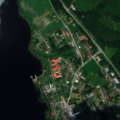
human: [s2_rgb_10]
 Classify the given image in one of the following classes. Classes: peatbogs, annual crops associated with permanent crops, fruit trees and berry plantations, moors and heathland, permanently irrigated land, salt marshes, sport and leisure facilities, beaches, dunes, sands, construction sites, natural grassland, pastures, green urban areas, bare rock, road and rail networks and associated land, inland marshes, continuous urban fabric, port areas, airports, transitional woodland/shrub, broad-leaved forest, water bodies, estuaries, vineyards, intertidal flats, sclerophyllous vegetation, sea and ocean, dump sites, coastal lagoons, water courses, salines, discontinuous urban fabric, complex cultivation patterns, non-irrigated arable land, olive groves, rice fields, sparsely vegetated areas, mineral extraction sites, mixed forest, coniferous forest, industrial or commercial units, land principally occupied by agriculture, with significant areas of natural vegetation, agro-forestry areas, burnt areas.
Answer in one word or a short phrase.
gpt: discontinuous urban fabric, coniferous forest, mixed forest, water bodies